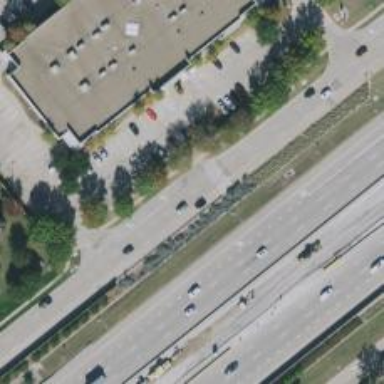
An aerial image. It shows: Secondary road with frontage road.